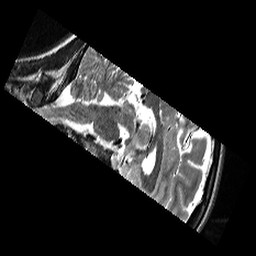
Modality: T2w
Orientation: sagittal
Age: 30
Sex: female
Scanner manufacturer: siemens
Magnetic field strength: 3 T
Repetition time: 6.1 s
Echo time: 0.104 s